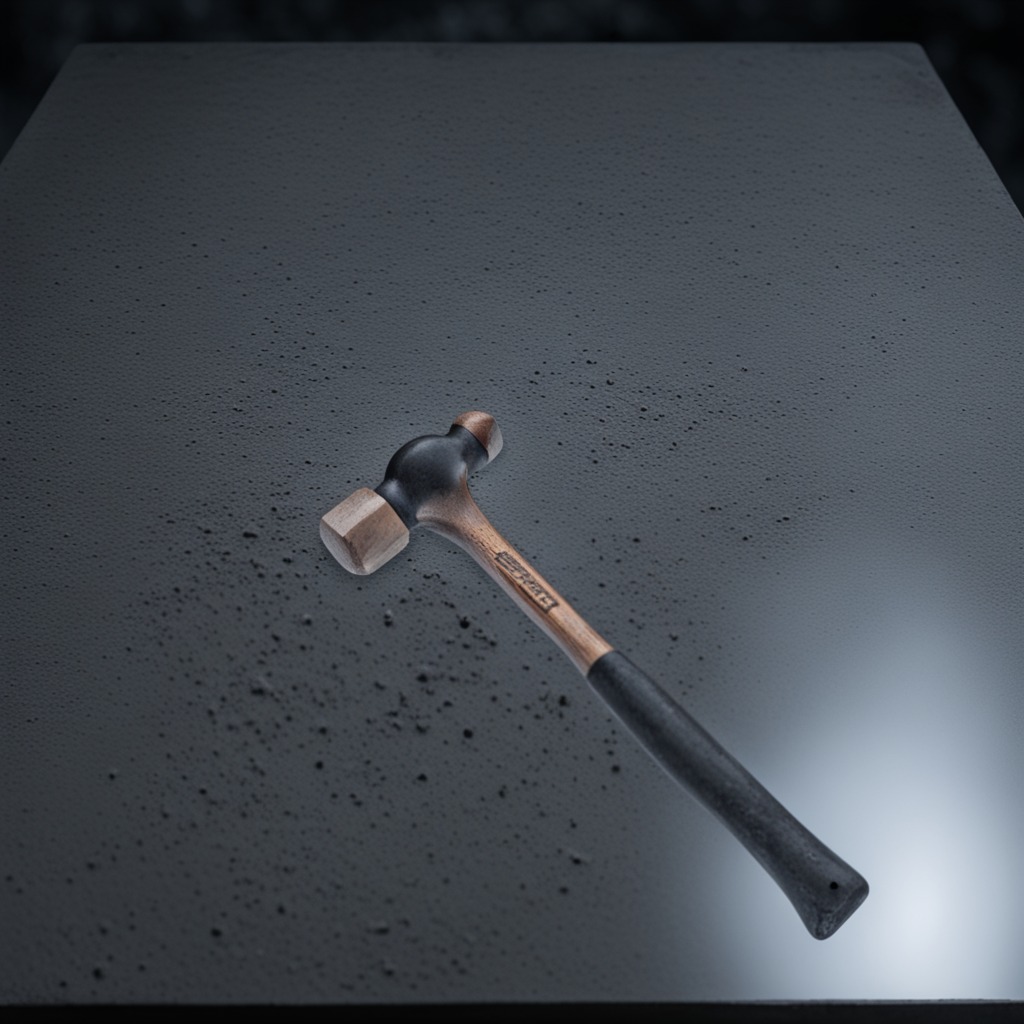
A hammer is lying on a clean granite table inside a workshop at night.